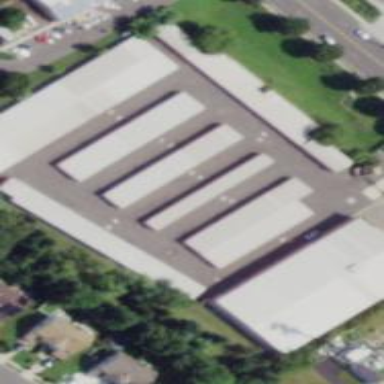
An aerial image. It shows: Storage rental shop.